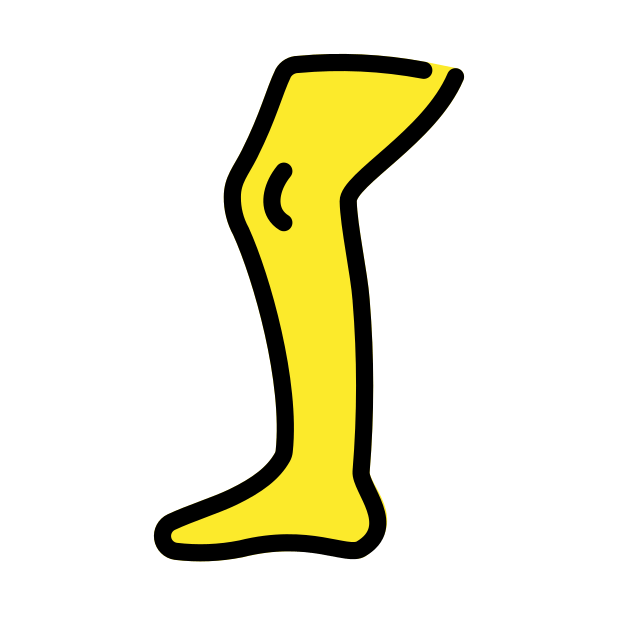
leg